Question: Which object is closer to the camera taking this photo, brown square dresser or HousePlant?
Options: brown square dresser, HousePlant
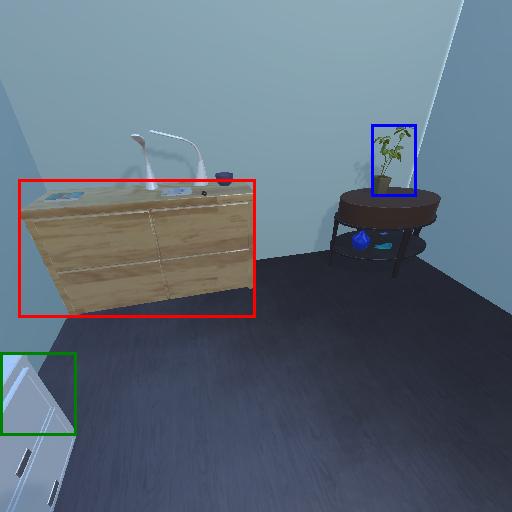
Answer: brown square dresser